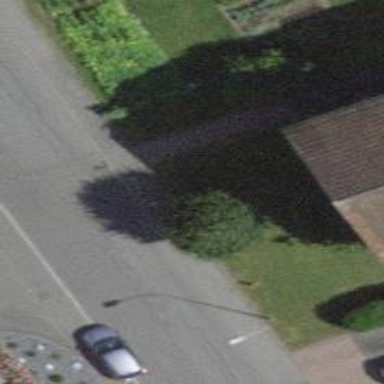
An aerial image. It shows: Unmarked crossing on footway.